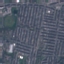
Land use / land cover class: Residential